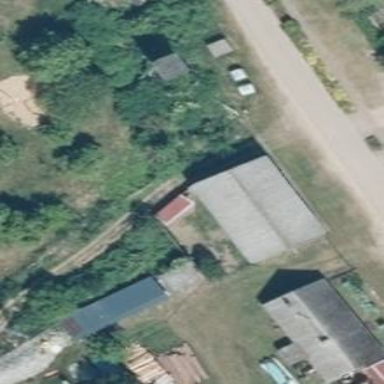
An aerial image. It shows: Farm auxiliary building.